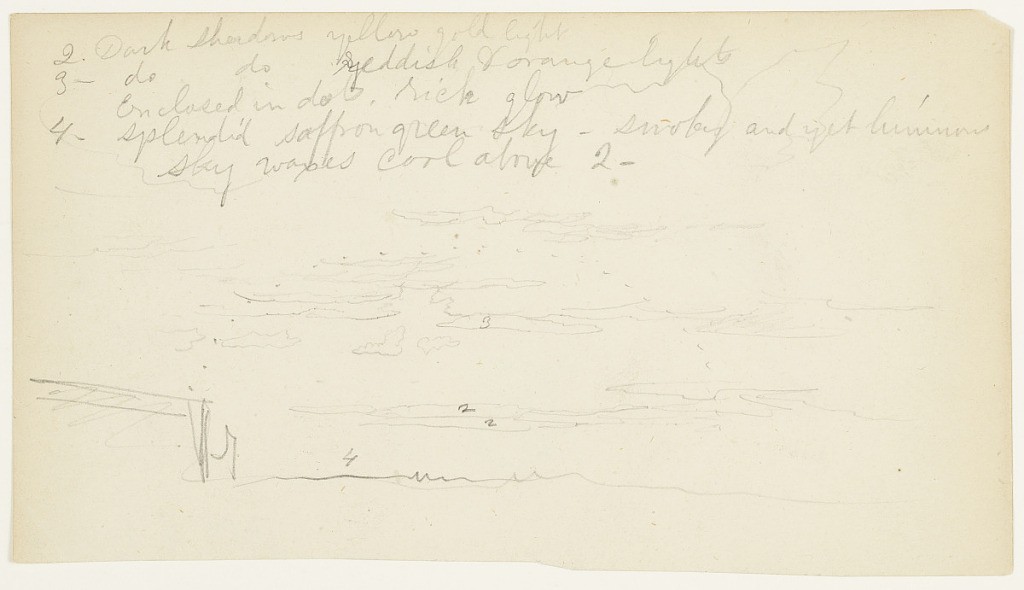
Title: Sketch of the Sky
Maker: Frederic Edwin Church, American, 1826–1900
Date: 1860–75
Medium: Graphite on off-white wove paper
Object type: Drawing
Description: Atmosphere sketch showing a view of a partly cloudy sky. In the foreground at left, the outline of a rectangular structure is visible, beside a slightly undulating horizon. At center, a dotted line circumscribes layers of long clouds and likely indicates the sun's glow.